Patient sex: M
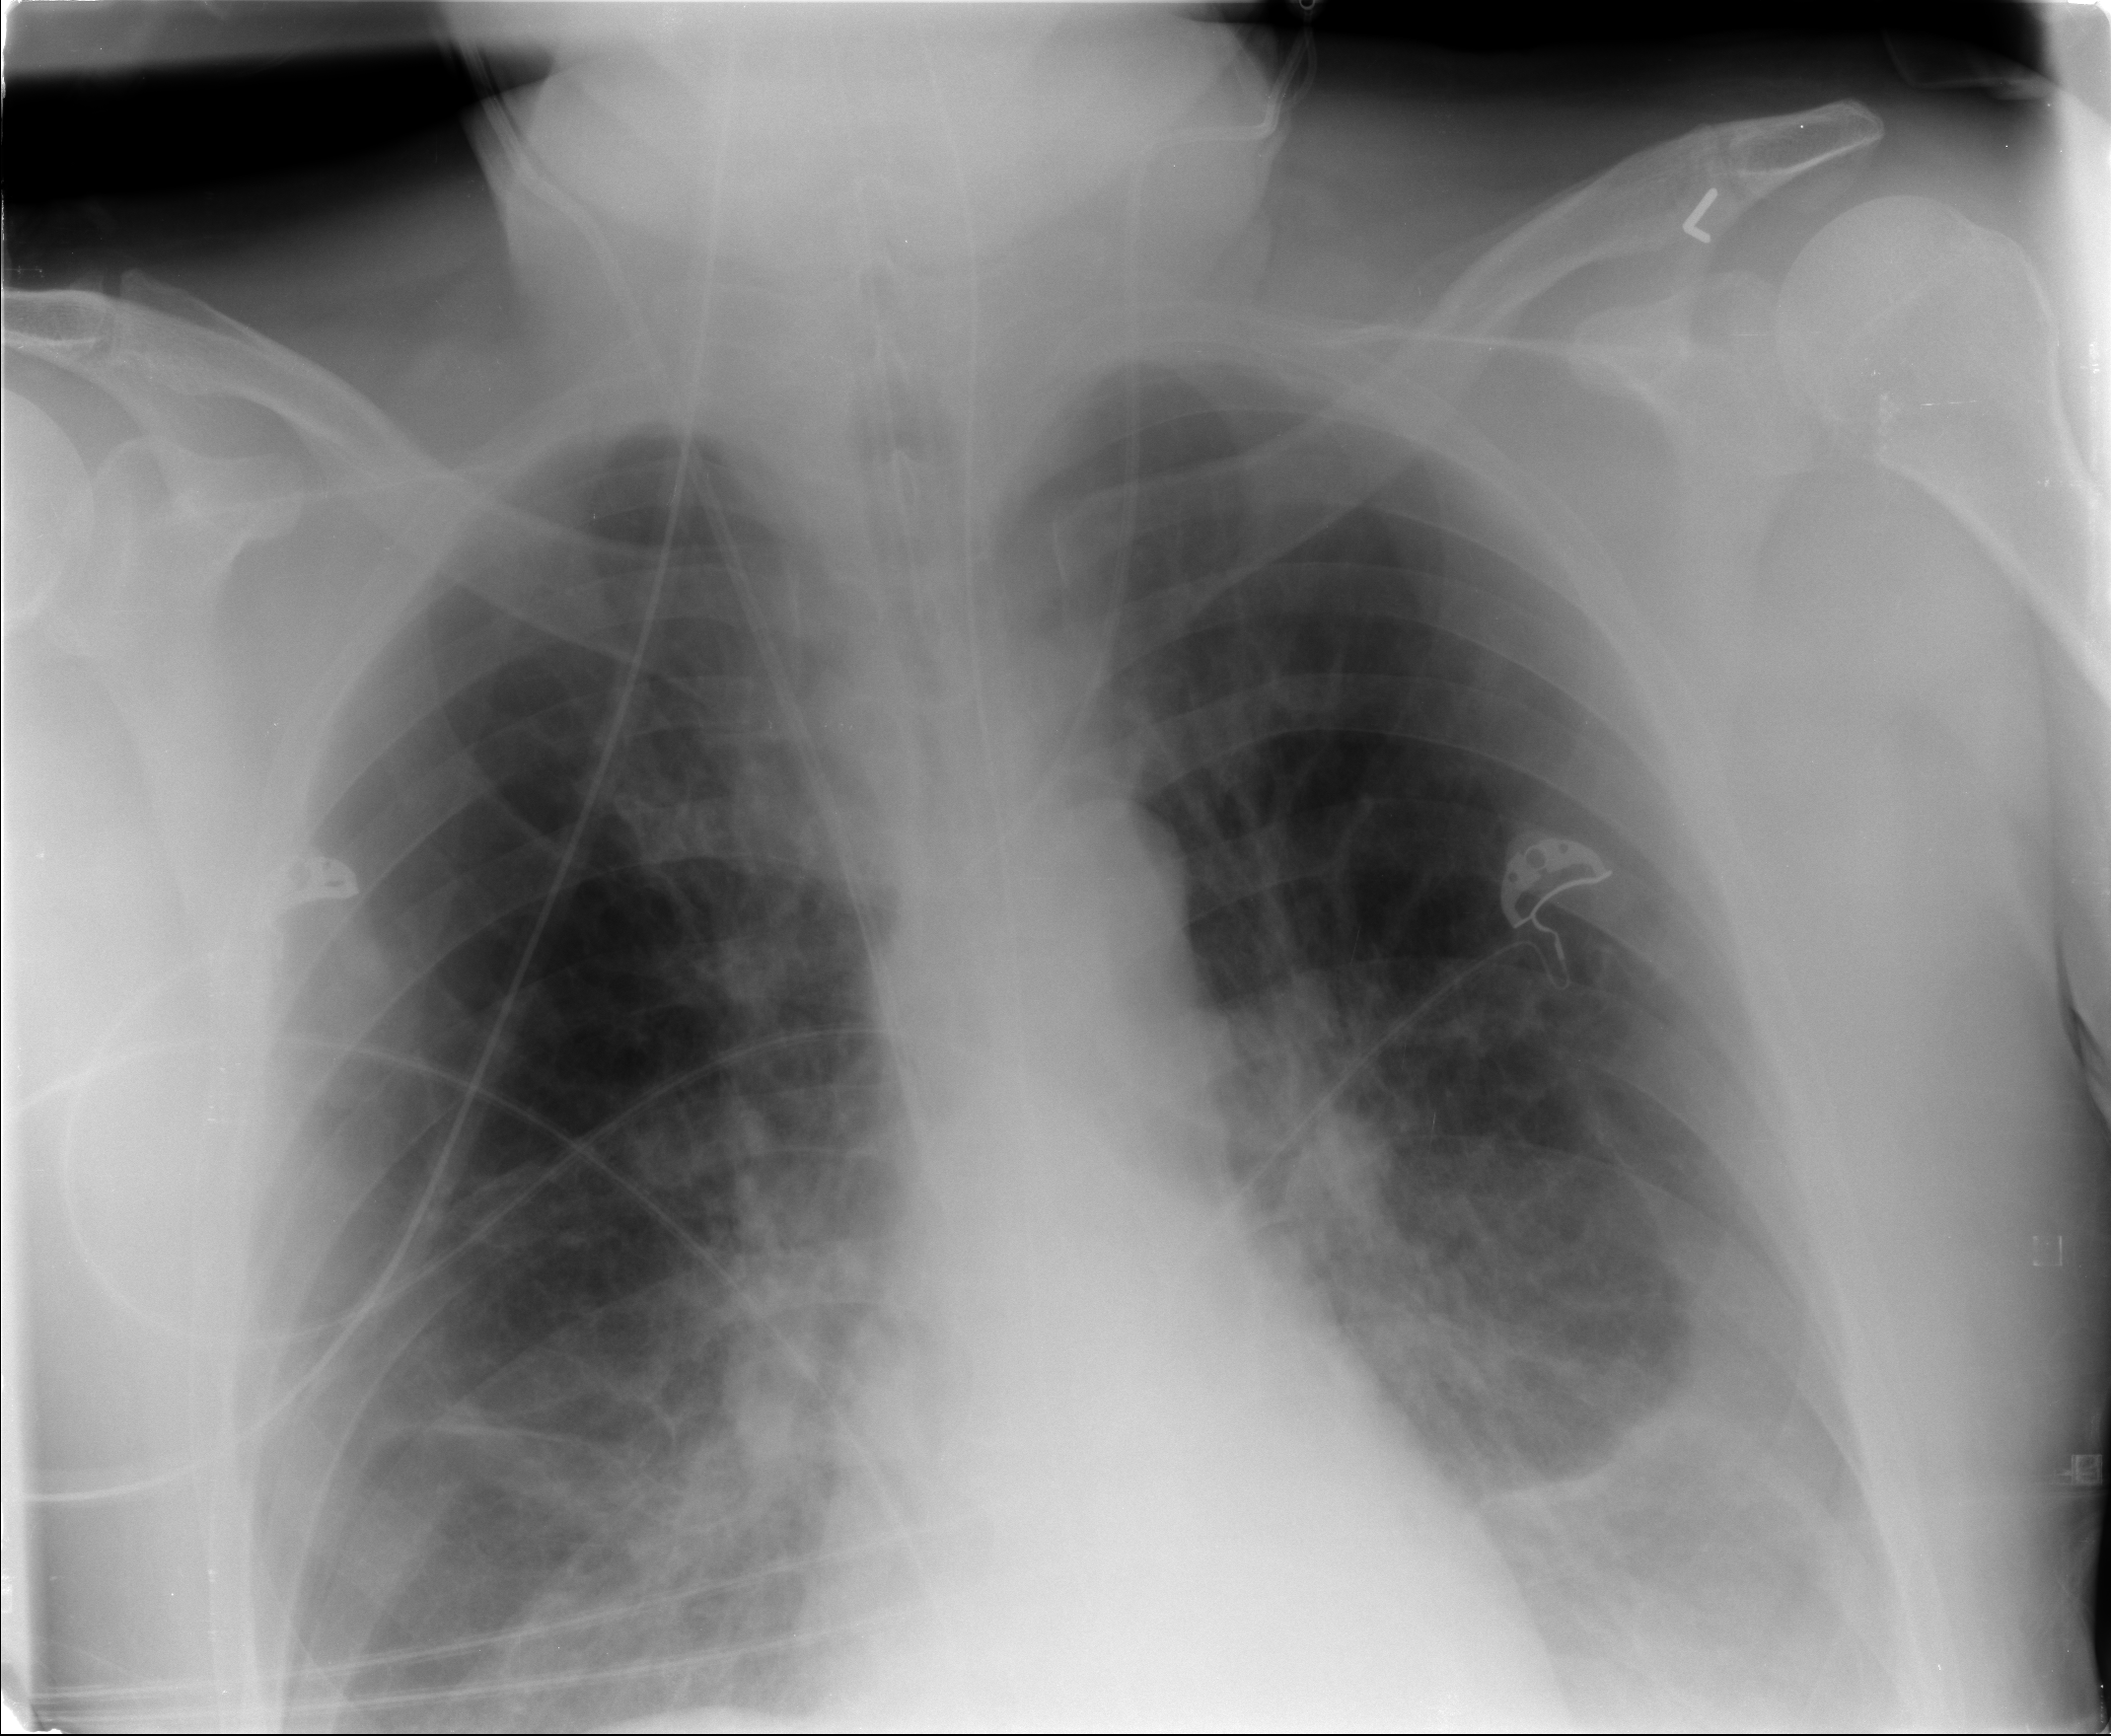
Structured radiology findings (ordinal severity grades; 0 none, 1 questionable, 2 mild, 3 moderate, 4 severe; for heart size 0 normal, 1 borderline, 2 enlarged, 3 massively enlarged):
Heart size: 0
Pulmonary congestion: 2
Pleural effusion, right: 0
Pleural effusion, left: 1
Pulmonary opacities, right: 0
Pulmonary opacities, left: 0
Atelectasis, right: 2
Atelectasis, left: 2